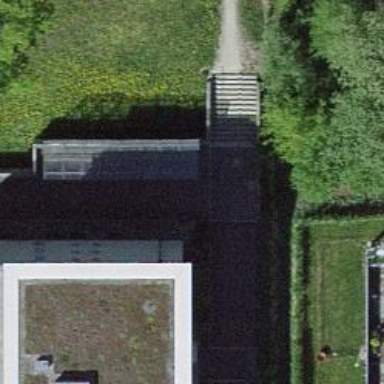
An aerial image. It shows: Set of concrete steps.